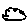
Label: cloud